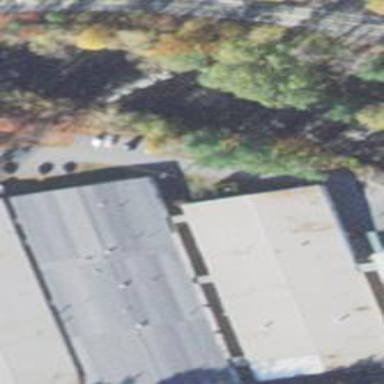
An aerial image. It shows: Manufacturing building.